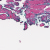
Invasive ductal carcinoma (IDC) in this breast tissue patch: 0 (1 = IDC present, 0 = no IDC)